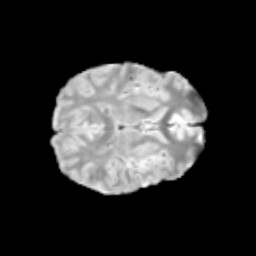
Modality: T2w
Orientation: axial
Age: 12
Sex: male
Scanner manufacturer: siemens
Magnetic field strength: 3 T
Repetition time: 3.8 s
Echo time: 0.07 s